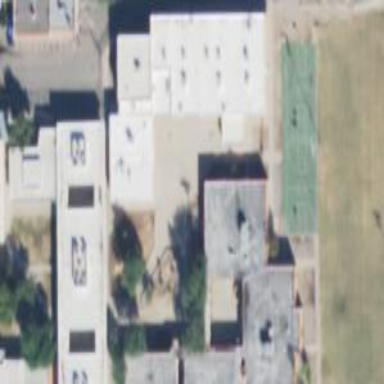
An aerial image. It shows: School building.